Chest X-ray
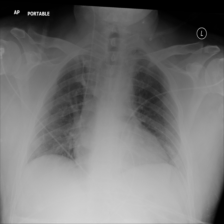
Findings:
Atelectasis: negative
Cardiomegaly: negative
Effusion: negative
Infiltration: negative
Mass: negative
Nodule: negative
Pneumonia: negative
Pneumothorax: negative
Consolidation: negative
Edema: negative
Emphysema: negative
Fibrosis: negative
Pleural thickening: negative
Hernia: negative